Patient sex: F
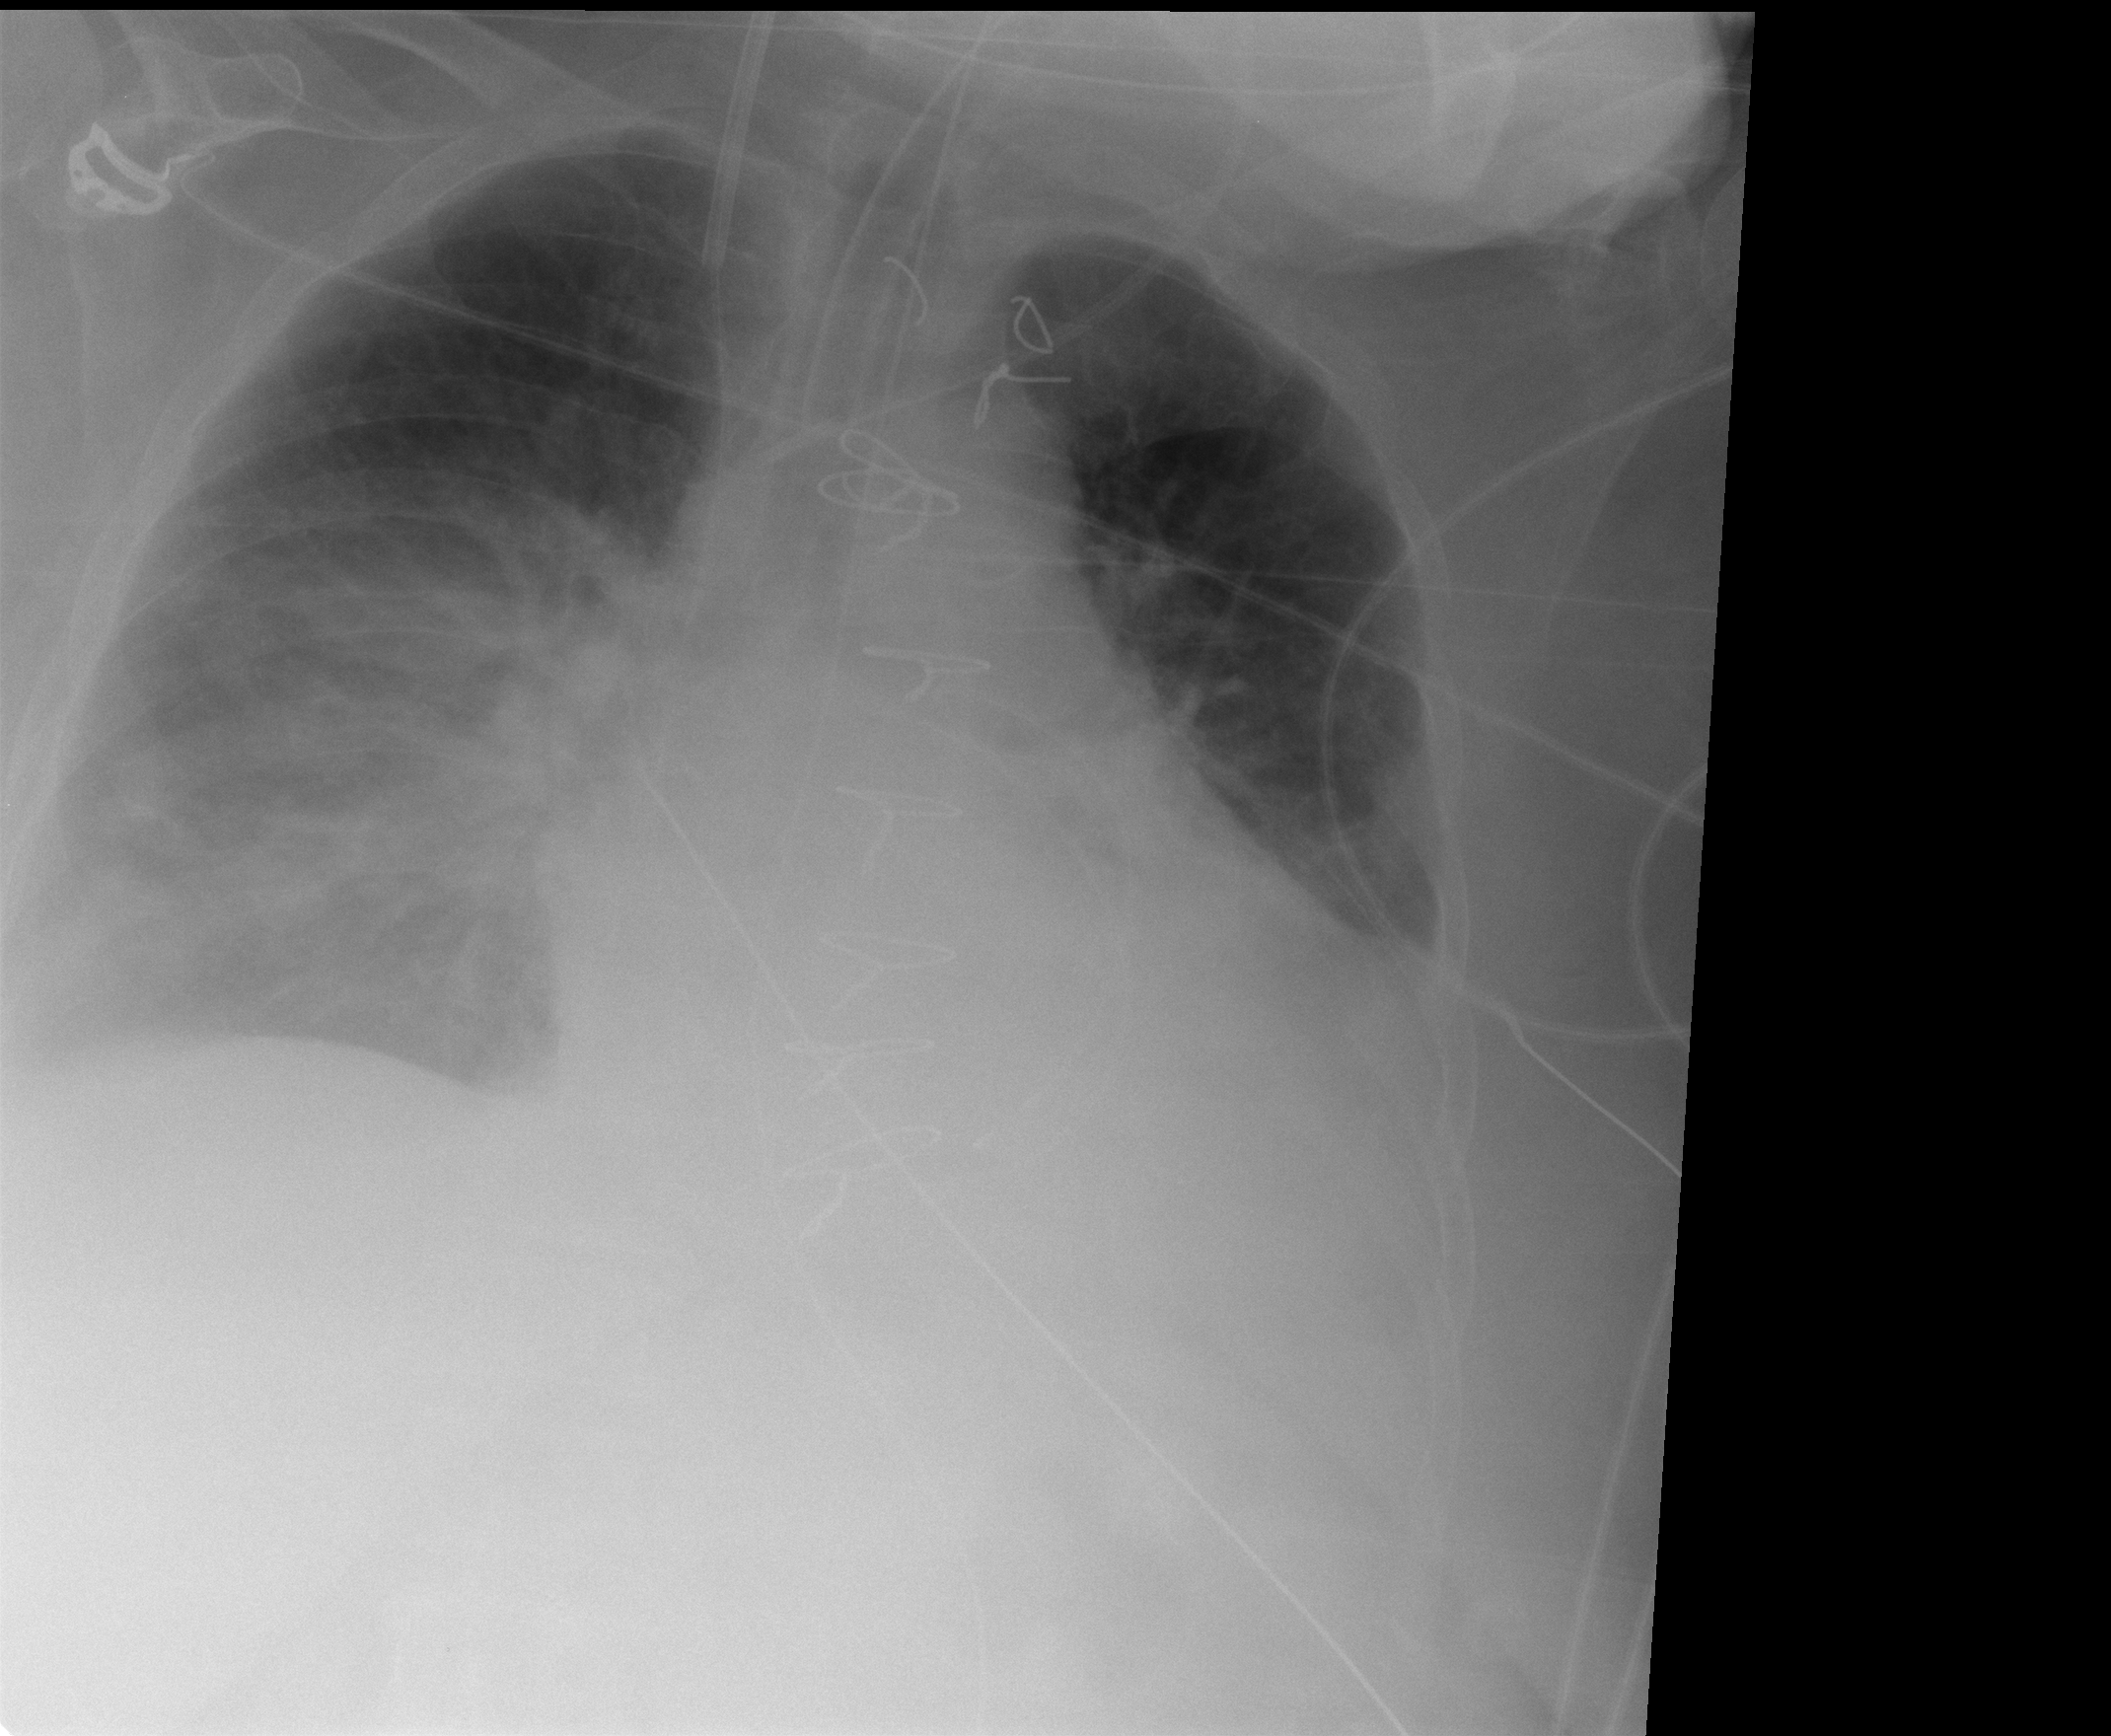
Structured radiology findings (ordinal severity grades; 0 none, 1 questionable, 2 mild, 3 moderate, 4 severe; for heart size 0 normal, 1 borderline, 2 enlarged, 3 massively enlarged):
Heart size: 2
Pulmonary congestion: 3
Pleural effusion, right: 3
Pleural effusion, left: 2
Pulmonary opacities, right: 2
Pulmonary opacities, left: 0
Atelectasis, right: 3
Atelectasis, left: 2